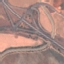
Land use / land cover: Highway